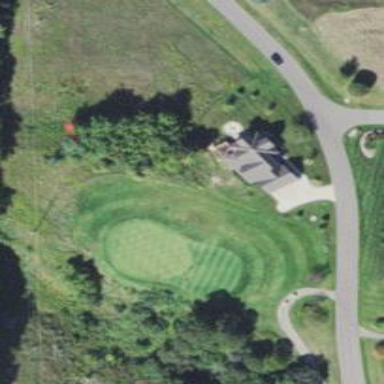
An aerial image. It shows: Golf hole.